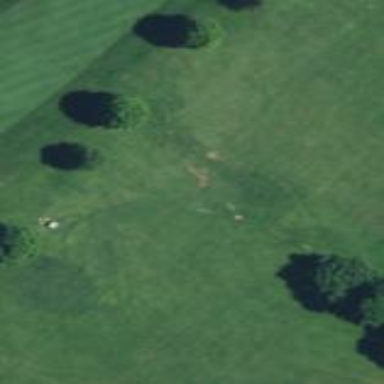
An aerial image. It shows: Grassy area designated for driving range golf.